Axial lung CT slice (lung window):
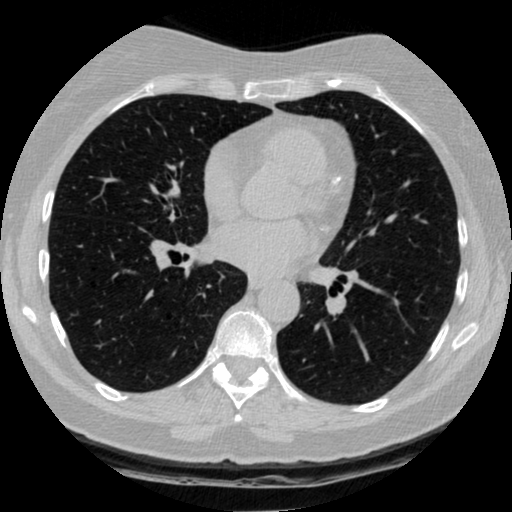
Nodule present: no